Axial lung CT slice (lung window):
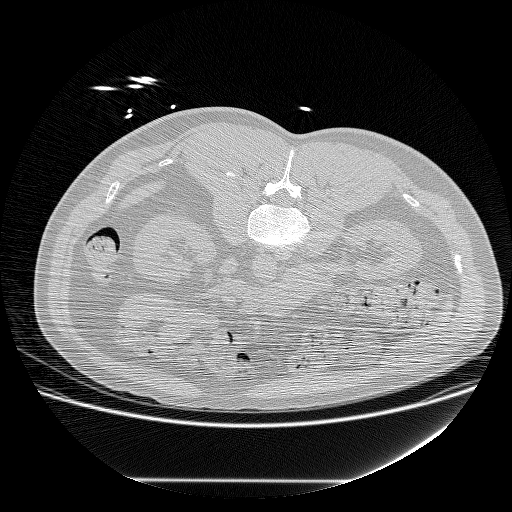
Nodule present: no